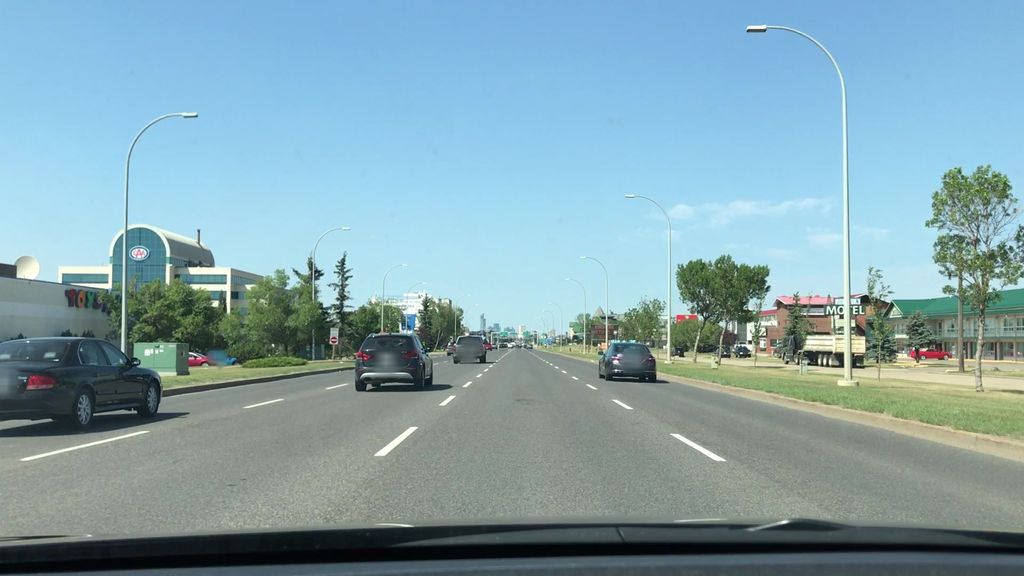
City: edmonton